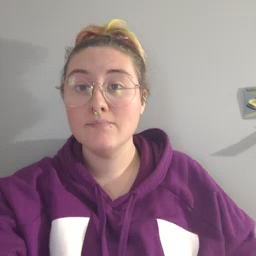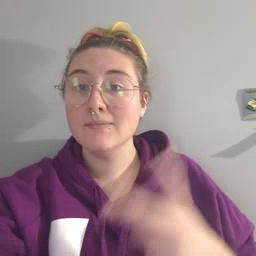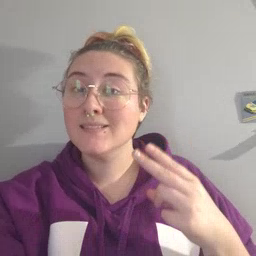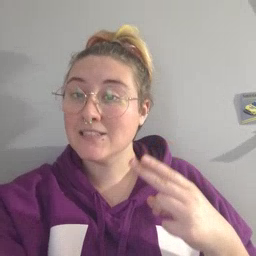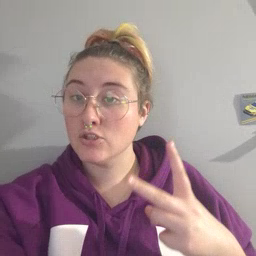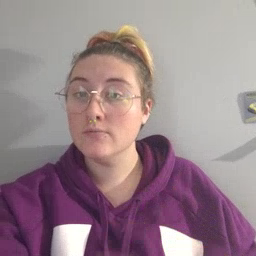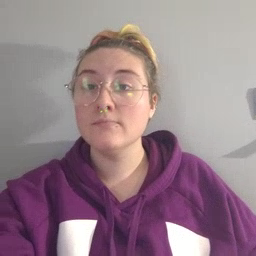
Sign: scissors